A time-domain waveform of one vibration snapshot from a rolling-element bearing is shown. Determine the bearing's health state. Answer with exactly one of: normal, inner_race, outer_race, ball.
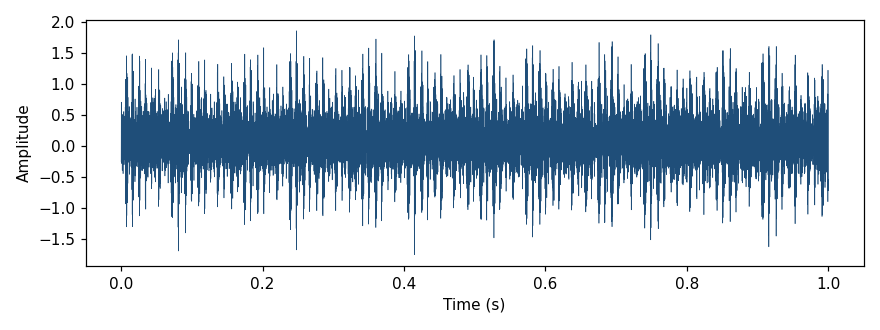
Answer: outer_race